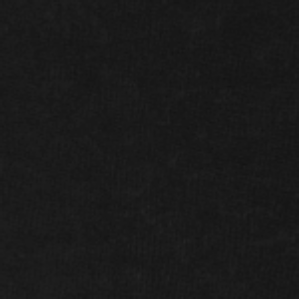
Label: frost